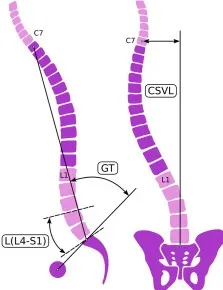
Spinal alignment evaluation. (D) For the GAP score L4-S1 lordosis L(L4-S1) and the global tilt (GT) were defined.
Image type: radiology (ct)